Field crop: maize
Growth stage: 1
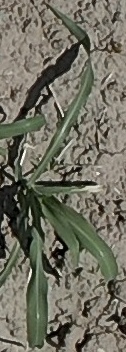
Species: sorghum